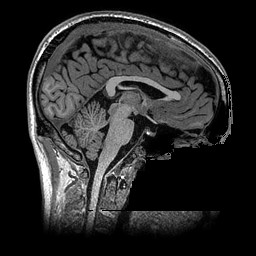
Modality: T1w
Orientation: sagittal
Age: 39
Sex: male